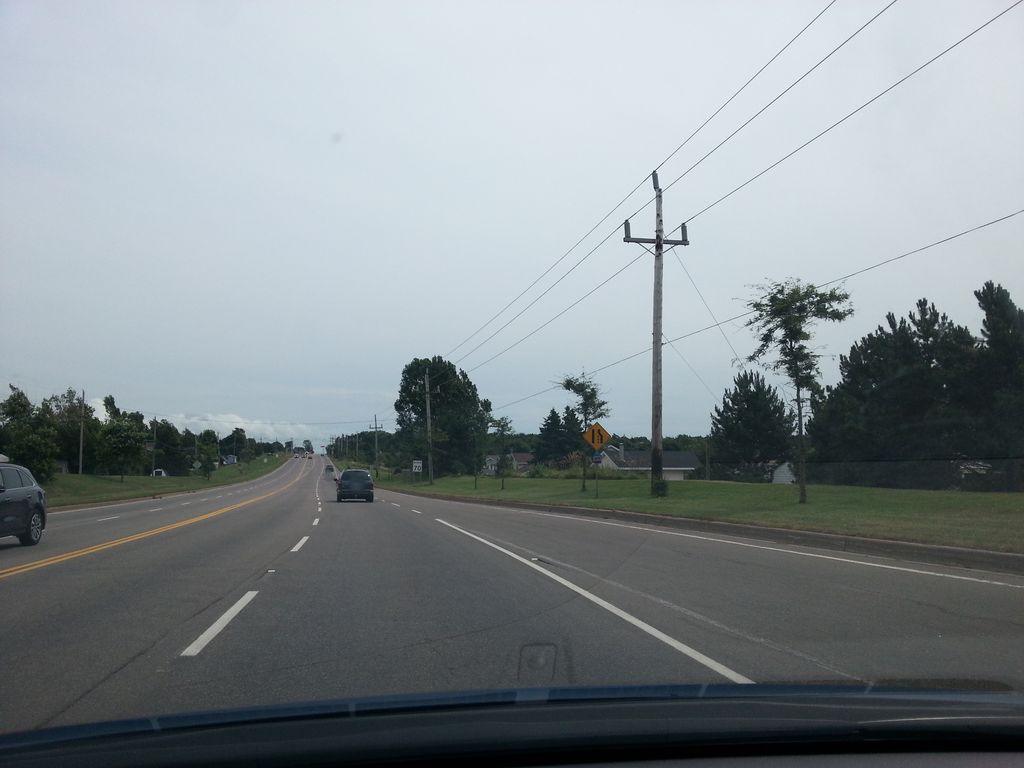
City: charlottetown